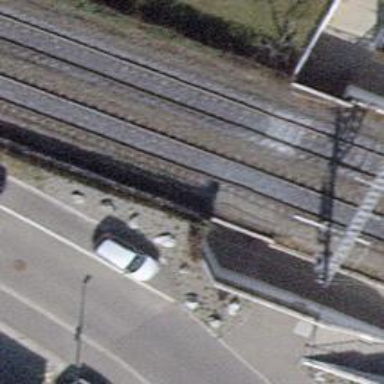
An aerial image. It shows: Retaining wall.